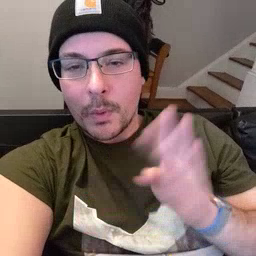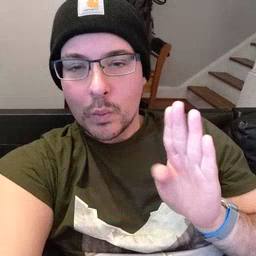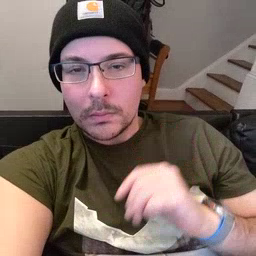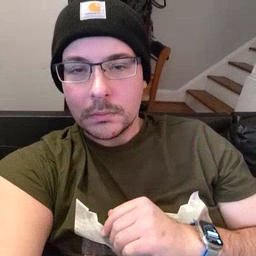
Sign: blue